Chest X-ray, PA view. Patient: 44 years old, sex M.
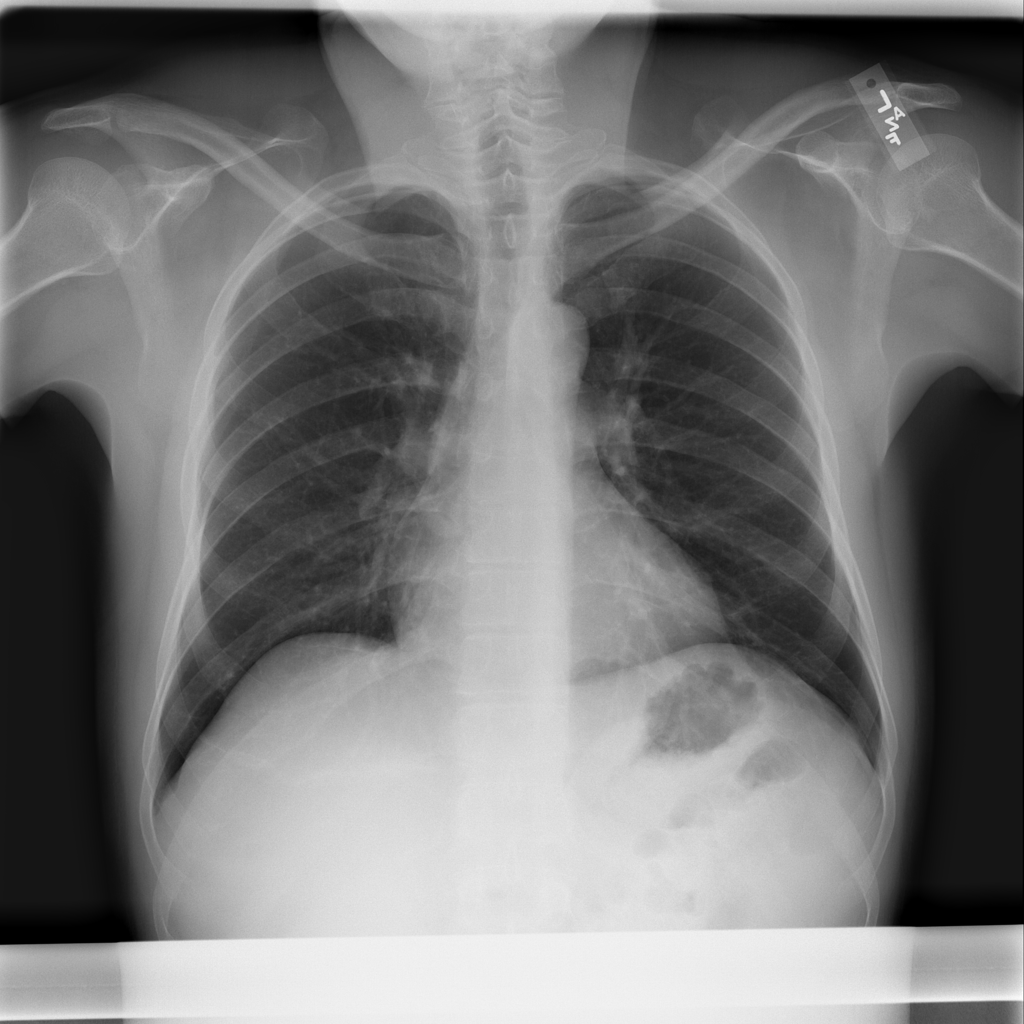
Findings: No Finding